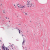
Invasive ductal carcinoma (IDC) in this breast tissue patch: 0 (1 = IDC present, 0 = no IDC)